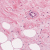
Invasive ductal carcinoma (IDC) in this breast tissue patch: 0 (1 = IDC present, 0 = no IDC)